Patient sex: F
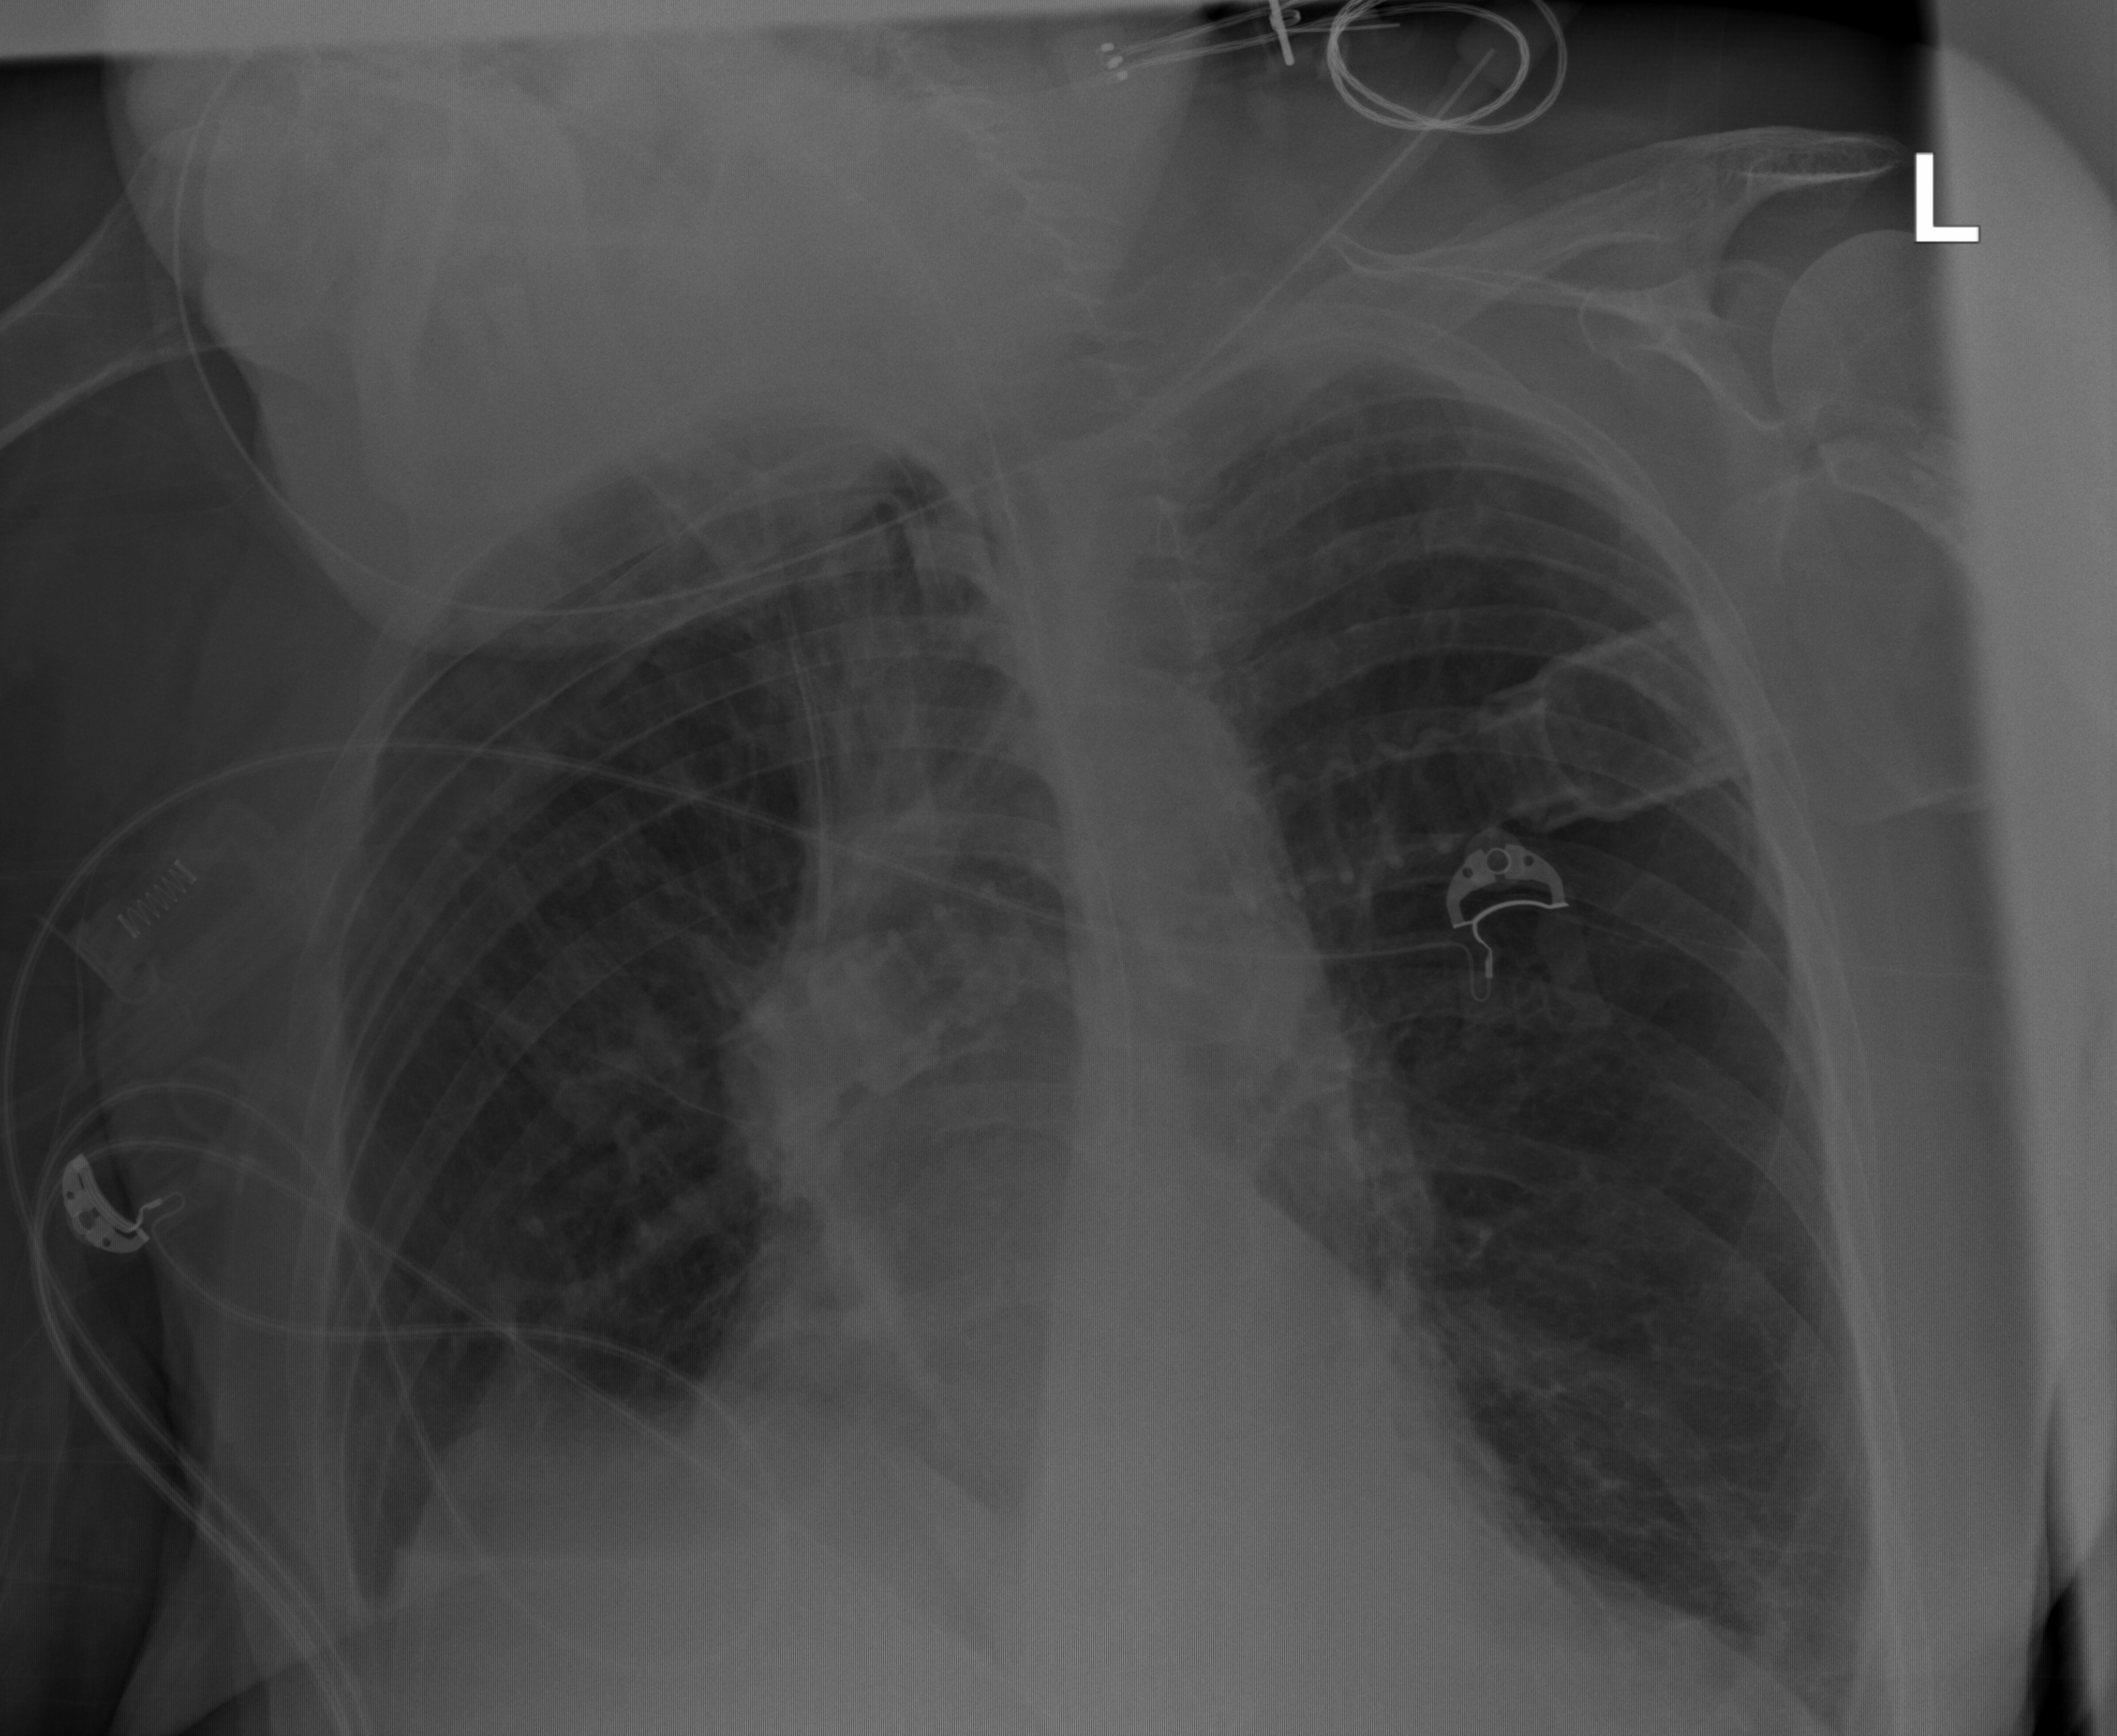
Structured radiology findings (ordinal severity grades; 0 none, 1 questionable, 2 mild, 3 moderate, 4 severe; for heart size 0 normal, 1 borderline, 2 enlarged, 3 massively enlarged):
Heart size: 1
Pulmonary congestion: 2
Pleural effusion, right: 2
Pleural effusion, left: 2
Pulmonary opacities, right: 0
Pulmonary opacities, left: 0
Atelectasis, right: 2
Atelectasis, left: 2